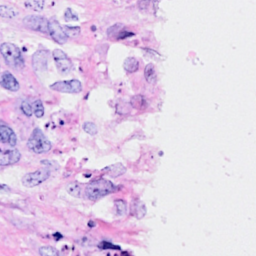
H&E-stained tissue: Breast